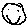
Label: smiley face